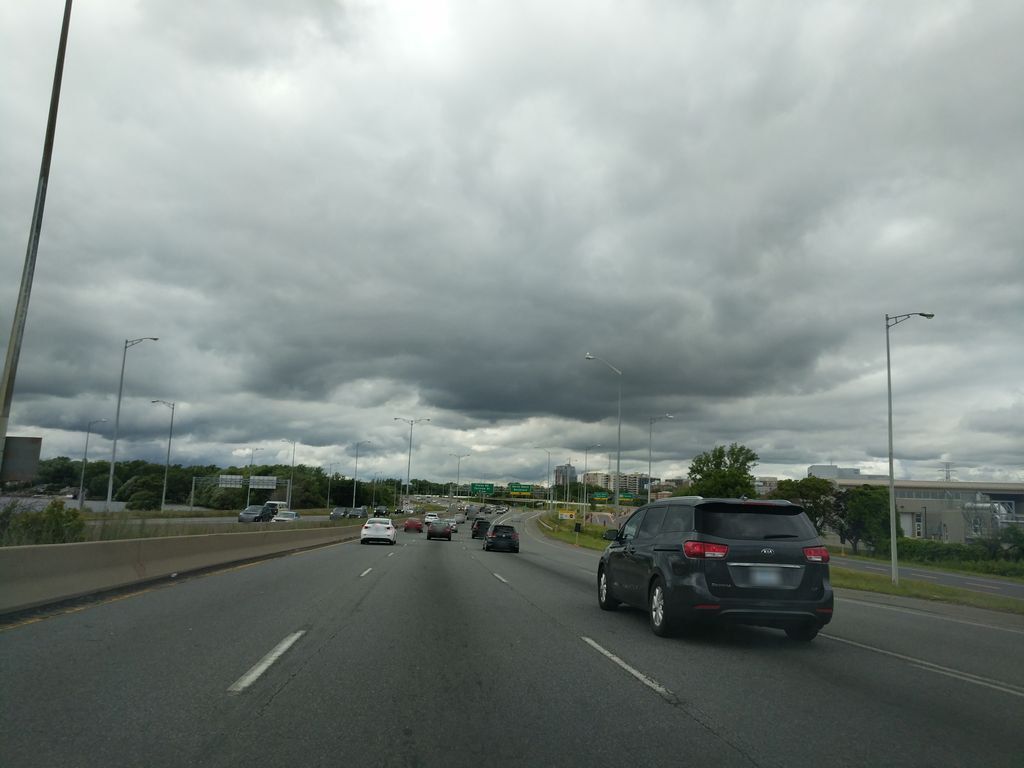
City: hamilton